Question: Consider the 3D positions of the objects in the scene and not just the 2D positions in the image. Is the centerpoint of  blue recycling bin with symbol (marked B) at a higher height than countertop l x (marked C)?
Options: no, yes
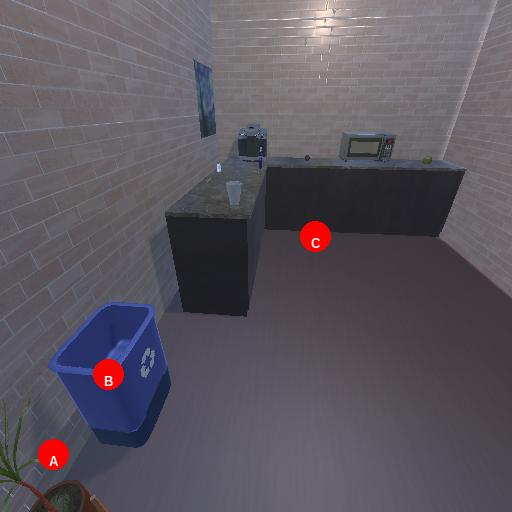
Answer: no